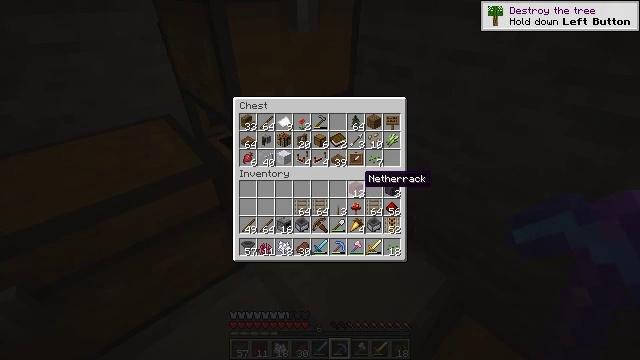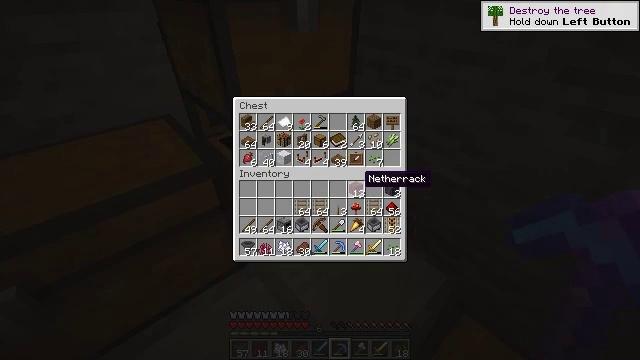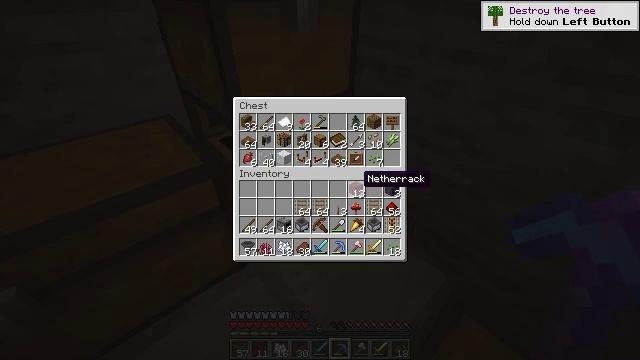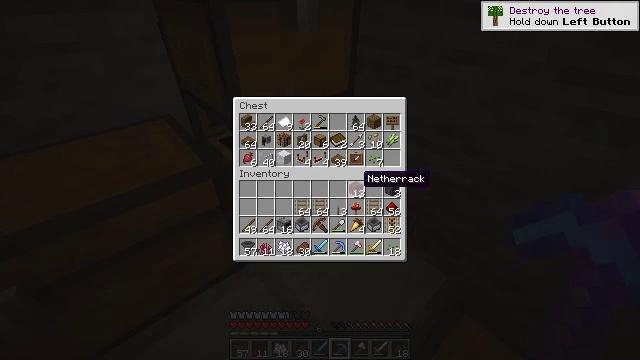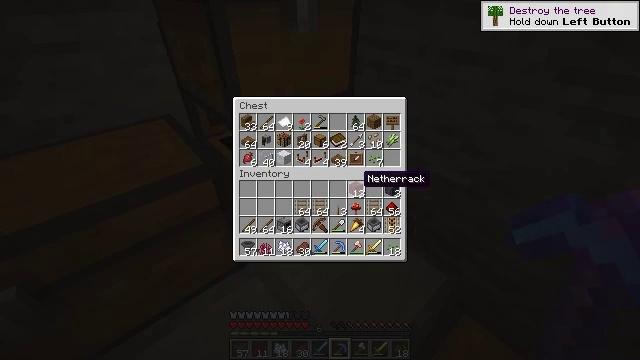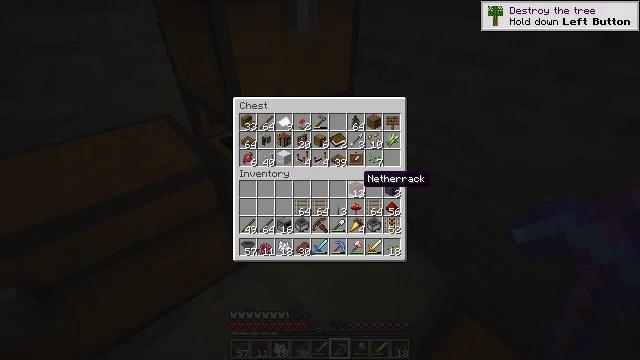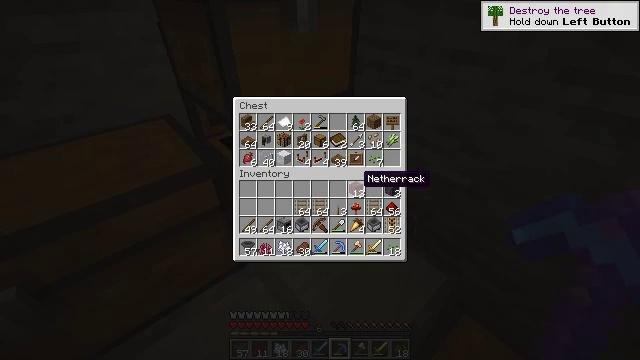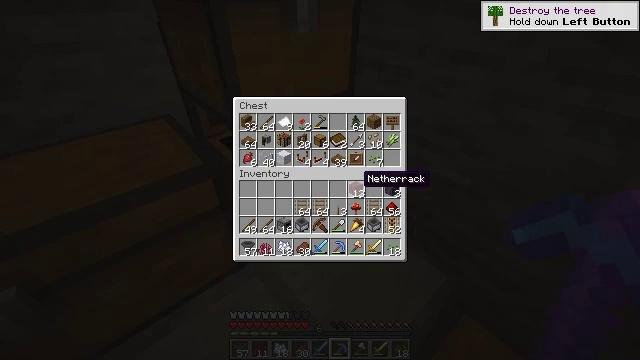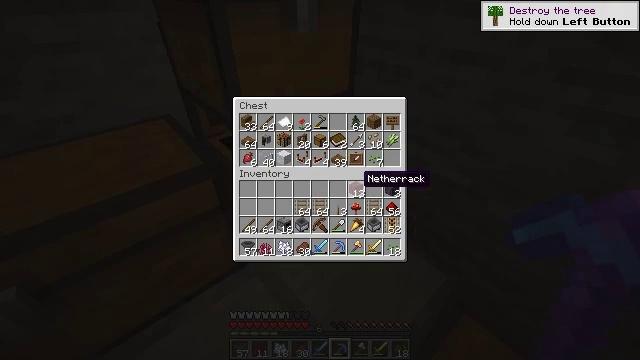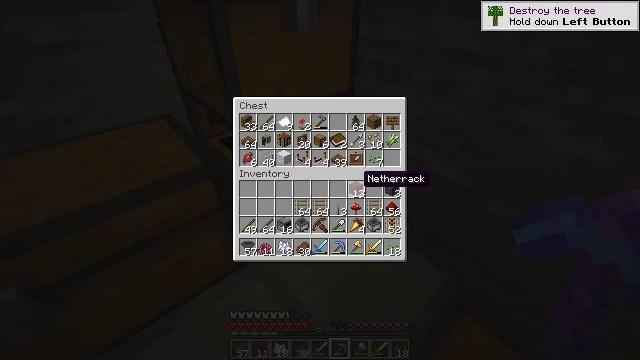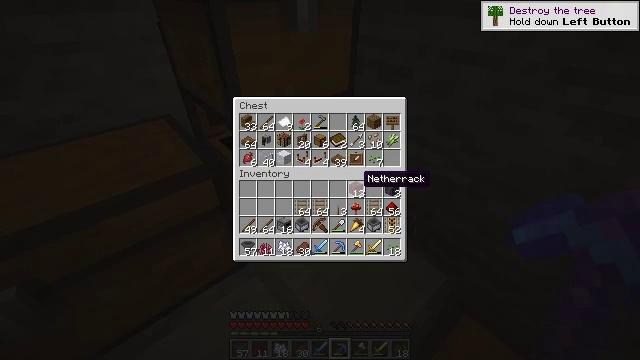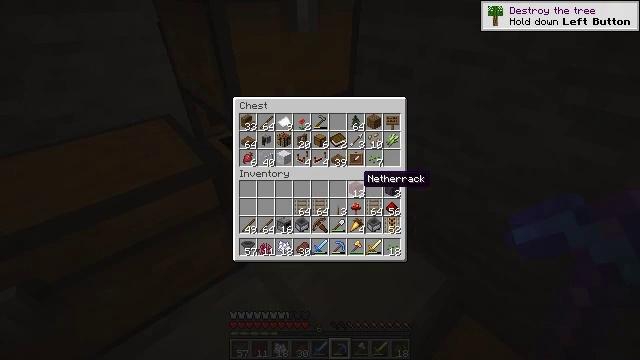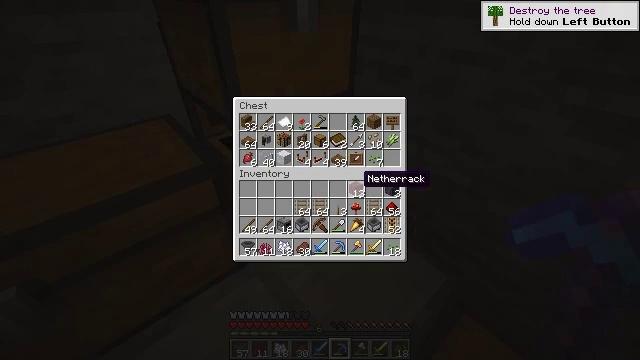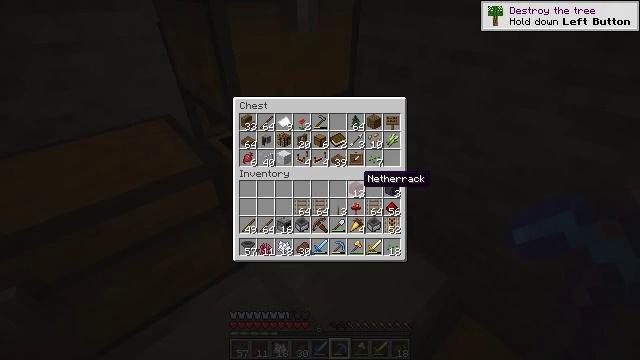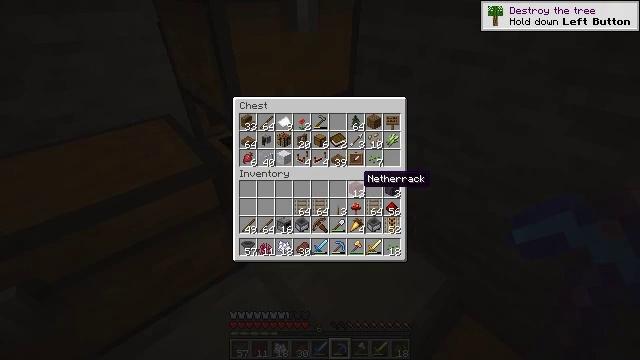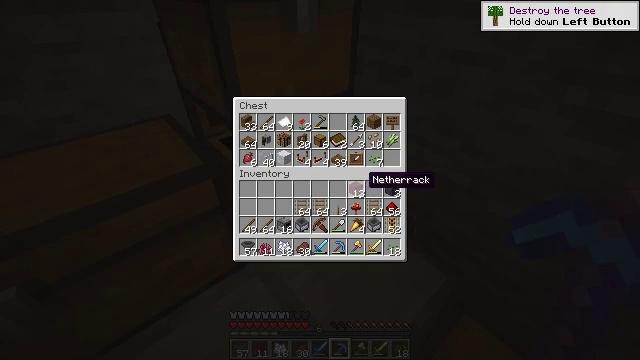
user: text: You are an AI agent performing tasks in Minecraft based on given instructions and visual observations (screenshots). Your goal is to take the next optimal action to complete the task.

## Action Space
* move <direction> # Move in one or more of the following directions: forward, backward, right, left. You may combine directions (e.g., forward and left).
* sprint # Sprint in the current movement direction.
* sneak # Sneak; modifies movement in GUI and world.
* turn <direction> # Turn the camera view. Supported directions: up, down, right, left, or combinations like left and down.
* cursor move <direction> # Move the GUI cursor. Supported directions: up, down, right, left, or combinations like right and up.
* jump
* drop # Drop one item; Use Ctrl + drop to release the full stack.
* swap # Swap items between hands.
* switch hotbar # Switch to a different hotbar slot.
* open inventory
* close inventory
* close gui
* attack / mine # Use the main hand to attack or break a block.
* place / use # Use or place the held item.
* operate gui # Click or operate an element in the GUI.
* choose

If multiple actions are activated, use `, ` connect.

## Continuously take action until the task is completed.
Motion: motion action
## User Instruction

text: Collect spruce leaves for landscaping.
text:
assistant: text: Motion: no_op
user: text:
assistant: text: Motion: no_op
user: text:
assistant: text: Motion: no_op
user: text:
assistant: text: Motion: no_op
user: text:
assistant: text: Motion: no_op
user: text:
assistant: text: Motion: no_op
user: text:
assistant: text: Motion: no_op
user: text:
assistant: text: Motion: no_op
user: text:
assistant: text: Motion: no_op
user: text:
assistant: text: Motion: no_op
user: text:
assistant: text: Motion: no_op
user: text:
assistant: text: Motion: no_op
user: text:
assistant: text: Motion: no_op
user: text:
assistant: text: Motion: no_op
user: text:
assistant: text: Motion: no_op
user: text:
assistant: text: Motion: turn right
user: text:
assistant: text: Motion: no_op
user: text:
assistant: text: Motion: no_op
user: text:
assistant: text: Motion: no_op
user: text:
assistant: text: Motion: no_op
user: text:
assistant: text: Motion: no_op
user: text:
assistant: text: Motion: no_op
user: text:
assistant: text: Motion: no_op
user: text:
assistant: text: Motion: no_op
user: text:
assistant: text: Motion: no_op
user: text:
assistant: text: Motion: no_op
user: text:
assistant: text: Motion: no_op
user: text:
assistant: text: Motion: no_op
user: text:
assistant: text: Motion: no_op
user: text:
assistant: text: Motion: no_op